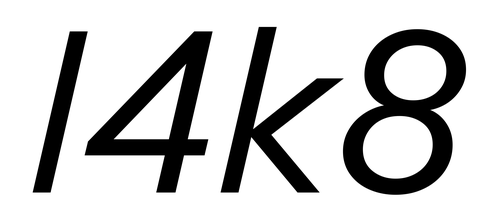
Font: InstrumentSans-Italic_Italic